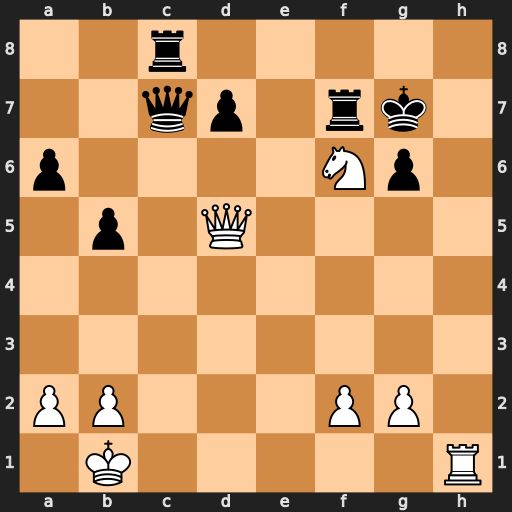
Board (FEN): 2r5/2qp1rk1/p4Np1/1p1Q4/8/8/PP3PP1/1K5R
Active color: w
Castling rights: -
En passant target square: -
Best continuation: Rh7+ Kxf6 Rxf7#